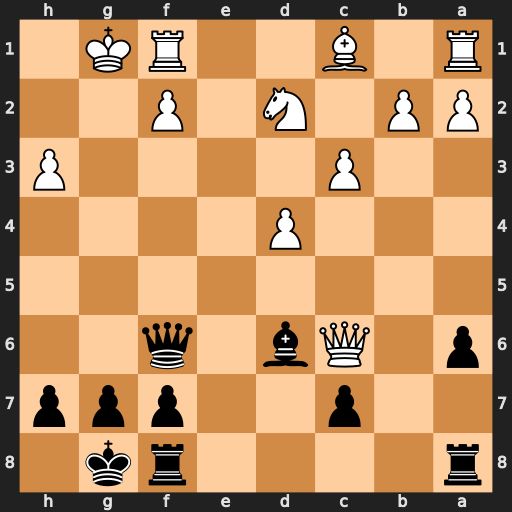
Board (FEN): r4rk1/2p2ppp/p1Qb1q2/8/3P4/2P4P/PP1N1P2/R1B2RK1
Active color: b
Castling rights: -
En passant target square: -
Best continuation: Bh2+ Kxh2 Qxc6